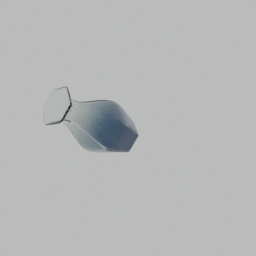
Label: decoration